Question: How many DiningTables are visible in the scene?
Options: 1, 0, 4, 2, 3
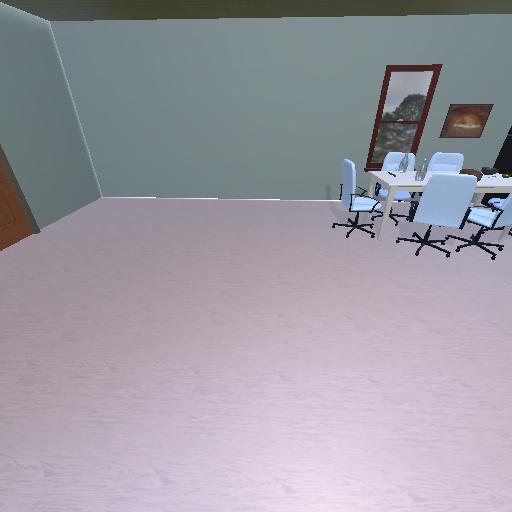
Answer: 1